Question: In the following C# code, cboRole returns a Guid.
I'm then trying to use it in a switch statement to do some actions.
cboRole can return only 4 different Guid so I think a switch is a good option for me.
The thing is that all the case are ignored and I always get the default action. When I debug I clearly see that cboRole return a value like in the following printscreen.
What is the correct way to "compare" Guids in a C# switch statement
Code:
'''
if (!cboRole.IsNull)
{
switch (cboRole.EditValue.ToStringEx())
{
case "532E8EED-9E72-42E0-871E-36470C1AE327":
param1 = "4E08BA7C-E81F-40AE-92F0-DF33A98DD0BB";
MessageBox.Show("It's working");
break;
case "FA7637E9-A9E4-4D57-A59B-80615424D27F":
param1 = "E540C382-F22C-4FE2-9068-1E10AA8DD076";
break;
case "2734CCD9-93E6-4A86-8B83-5EA9E62FA921":
param1 = "8A54F8D5-5B74-4B3F-A29A-D423AA8DD02E";
break;
default:
MessageBox.Show("Not Working");
break;
}
'''

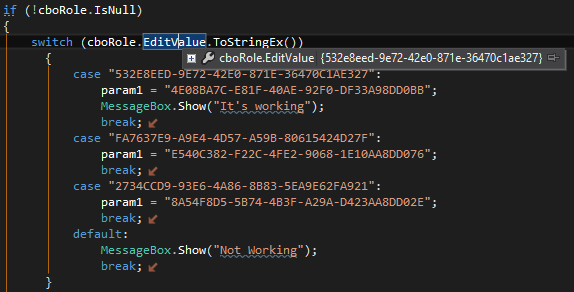
Answer: Your switch statements are in upper-case while your 'ToStringEx()' returns the 'Guid' in lower-case.
You can use
'''
switch (cboRole.EditValue.ToStringEx().ToUpper())
'''
or modify your 'case' statements.